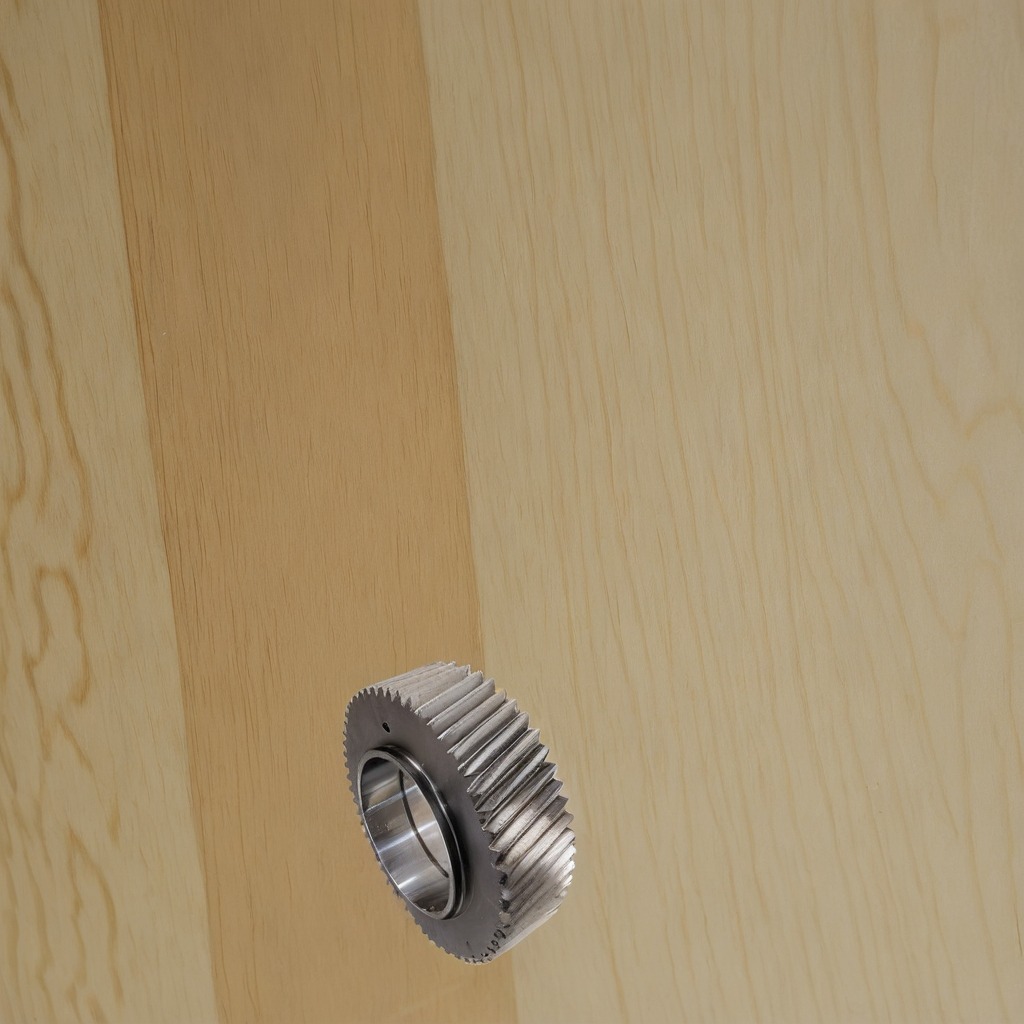
A steel gear with teeth is lying on the plywood surface in a paint workshop lit by afternoon window light.